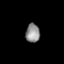
Tissue: prostate
Cell type: Endothelial cells
Senescence score: 0.8074
Nuclear area (px): 257
Mean DAPI intensity: 143.097